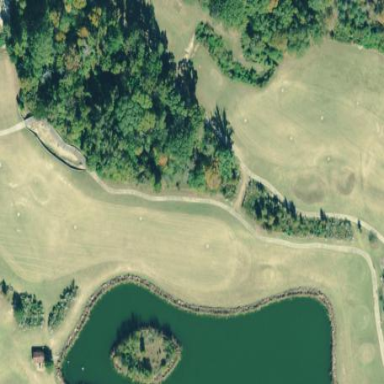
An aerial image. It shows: Rough area on grassy golf course.